Question: The goal is to place a certain number of queens so that there is one queen in each row and column. Queens cannot attack each other, and newly placed queens cannot be captured by existing knights, but there is no need to consider whether knights can be attacked by queens. Each square on the board has a specific color, representing the cost of placing a new queen on that square. The goal is to minimize this cost while meeting these requirements (considering only the minimum cost incurred by newly added queens).
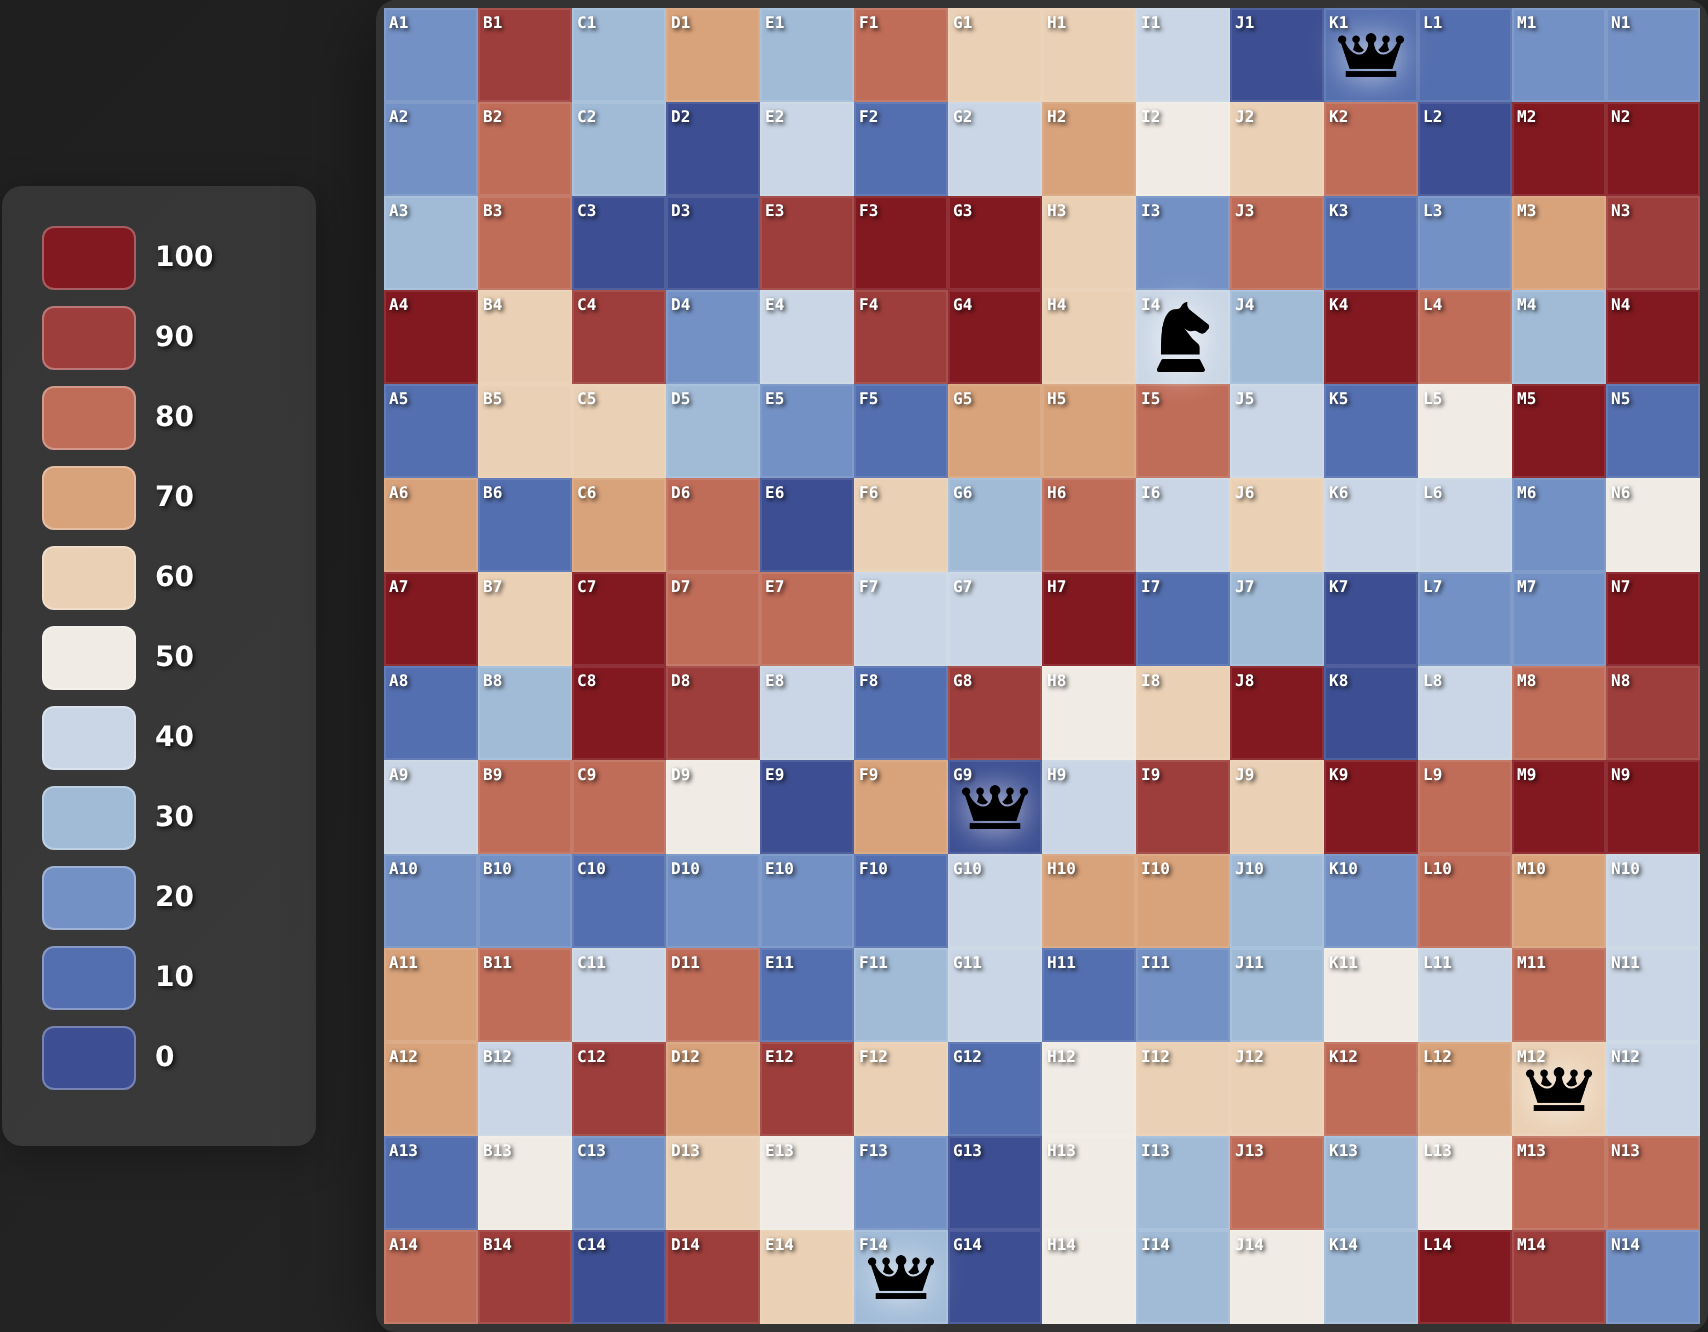
Answer: 280